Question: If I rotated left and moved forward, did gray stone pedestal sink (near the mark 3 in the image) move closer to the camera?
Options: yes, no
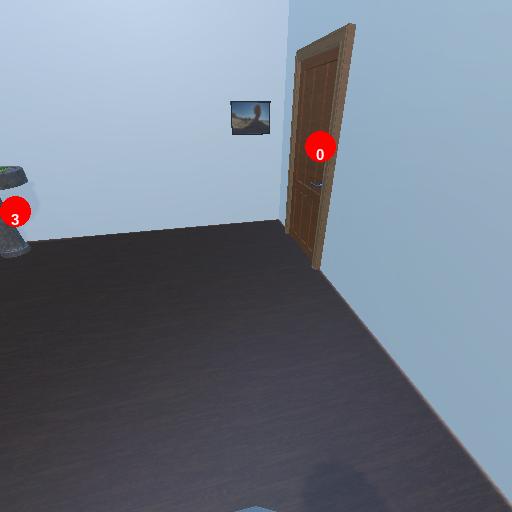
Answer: yes